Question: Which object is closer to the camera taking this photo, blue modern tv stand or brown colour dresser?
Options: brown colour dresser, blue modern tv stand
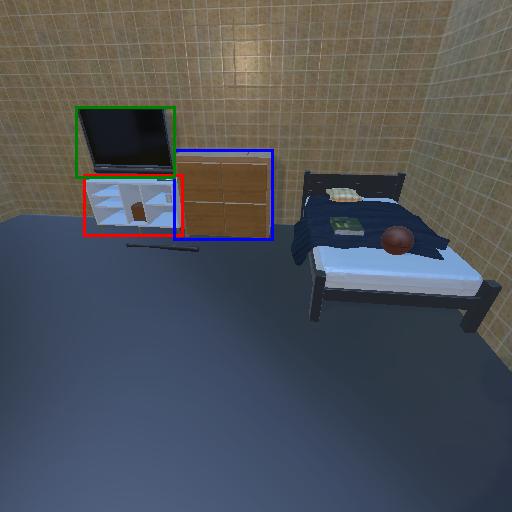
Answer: brown colour dresser